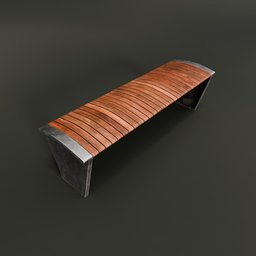
Label: furniture